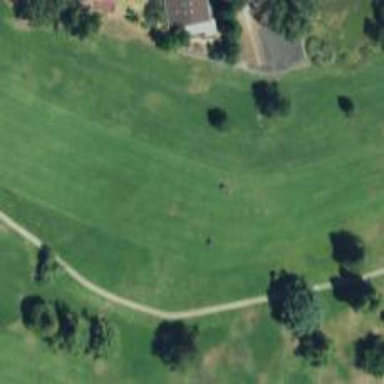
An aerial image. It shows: Golf hole.